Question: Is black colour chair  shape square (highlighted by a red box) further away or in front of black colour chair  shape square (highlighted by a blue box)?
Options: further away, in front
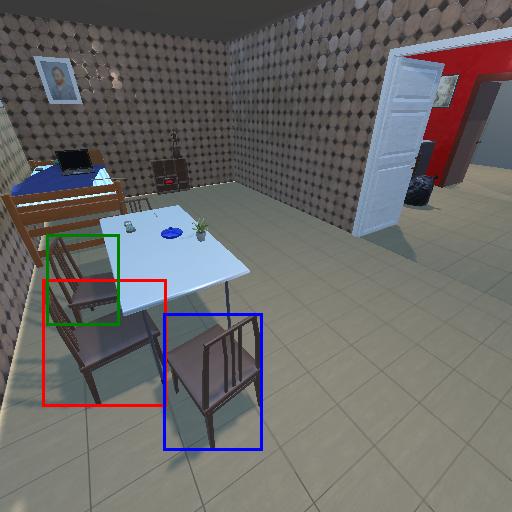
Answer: further away